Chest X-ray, PA view. Patient: 49 years old, sex F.
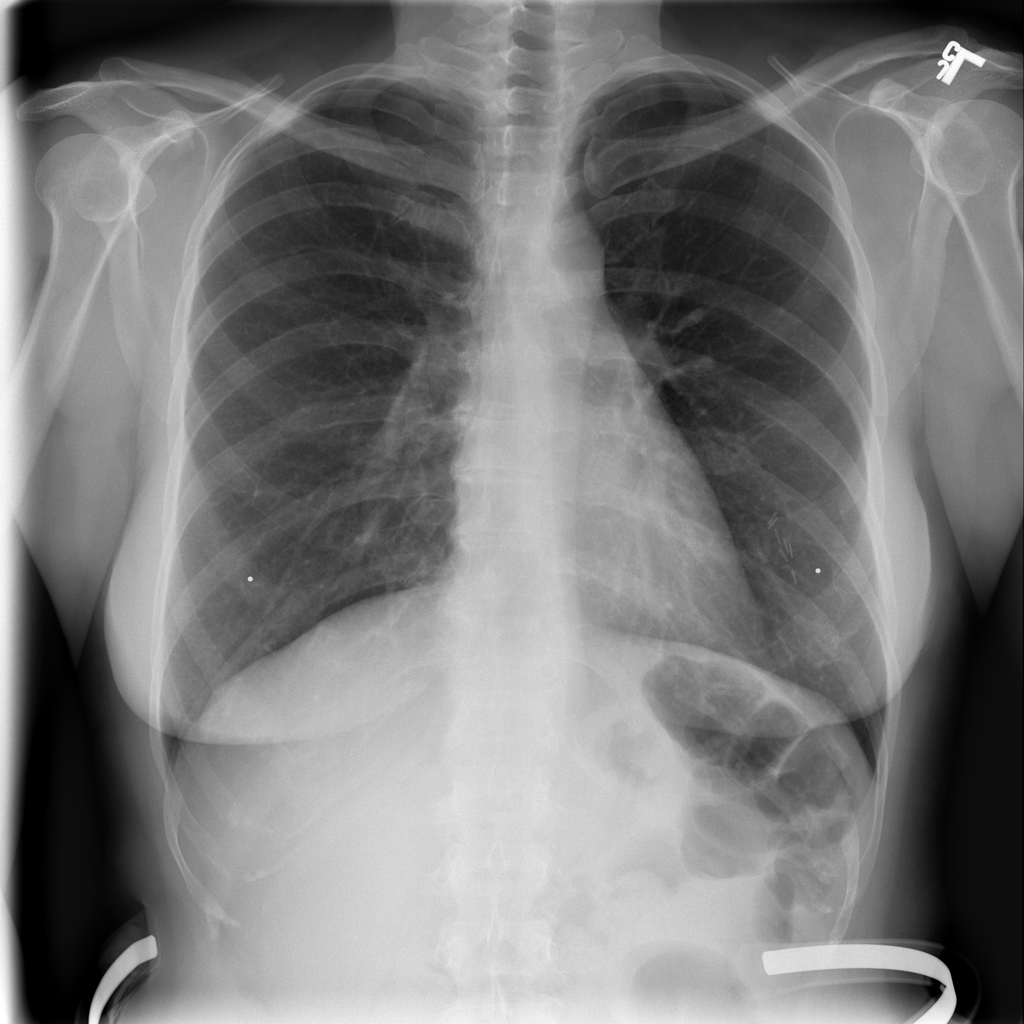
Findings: No Finding